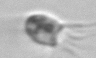
Label: Balanion